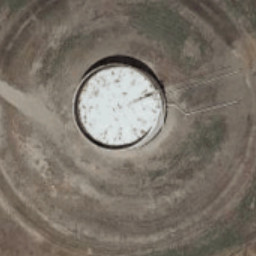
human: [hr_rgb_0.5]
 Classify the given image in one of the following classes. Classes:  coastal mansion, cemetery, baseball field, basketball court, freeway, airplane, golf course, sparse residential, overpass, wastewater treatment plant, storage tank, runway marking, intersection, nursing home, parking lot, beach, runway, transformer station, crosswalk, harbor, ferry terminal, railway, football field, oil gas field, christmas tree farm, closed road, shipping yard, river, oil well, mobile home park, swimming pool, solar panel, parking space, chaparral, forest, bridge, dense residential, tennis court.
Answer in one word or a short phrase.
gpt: storage tank